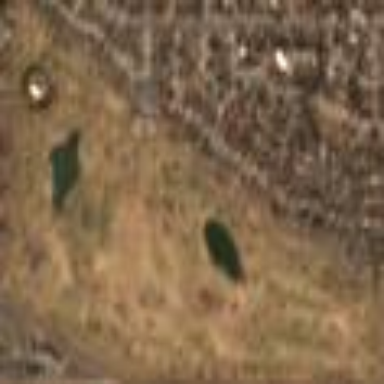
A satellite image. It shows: Golf course surrounded by greenery.